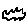
Label: cloud